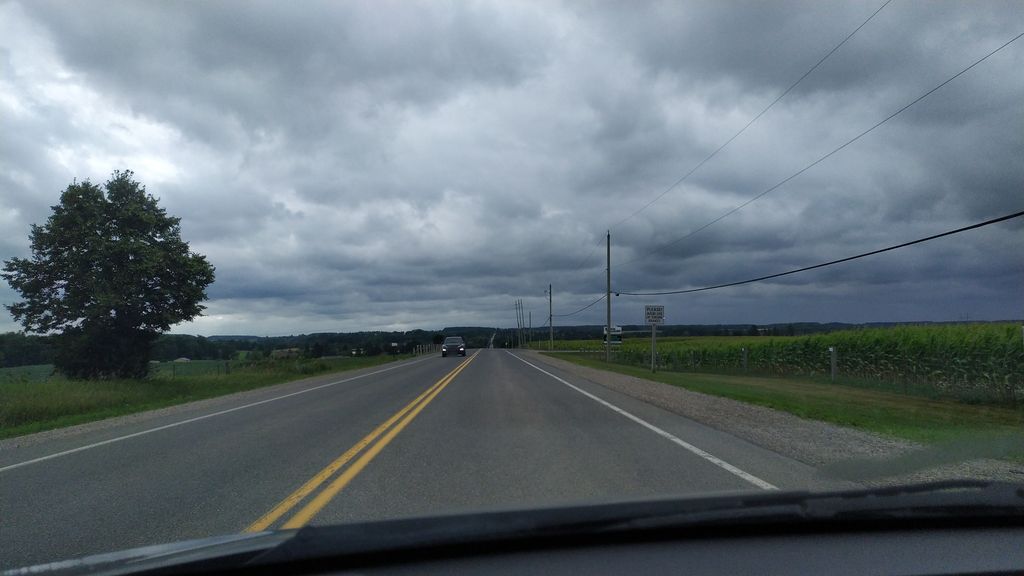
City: kitchener-waterloo